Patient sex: M
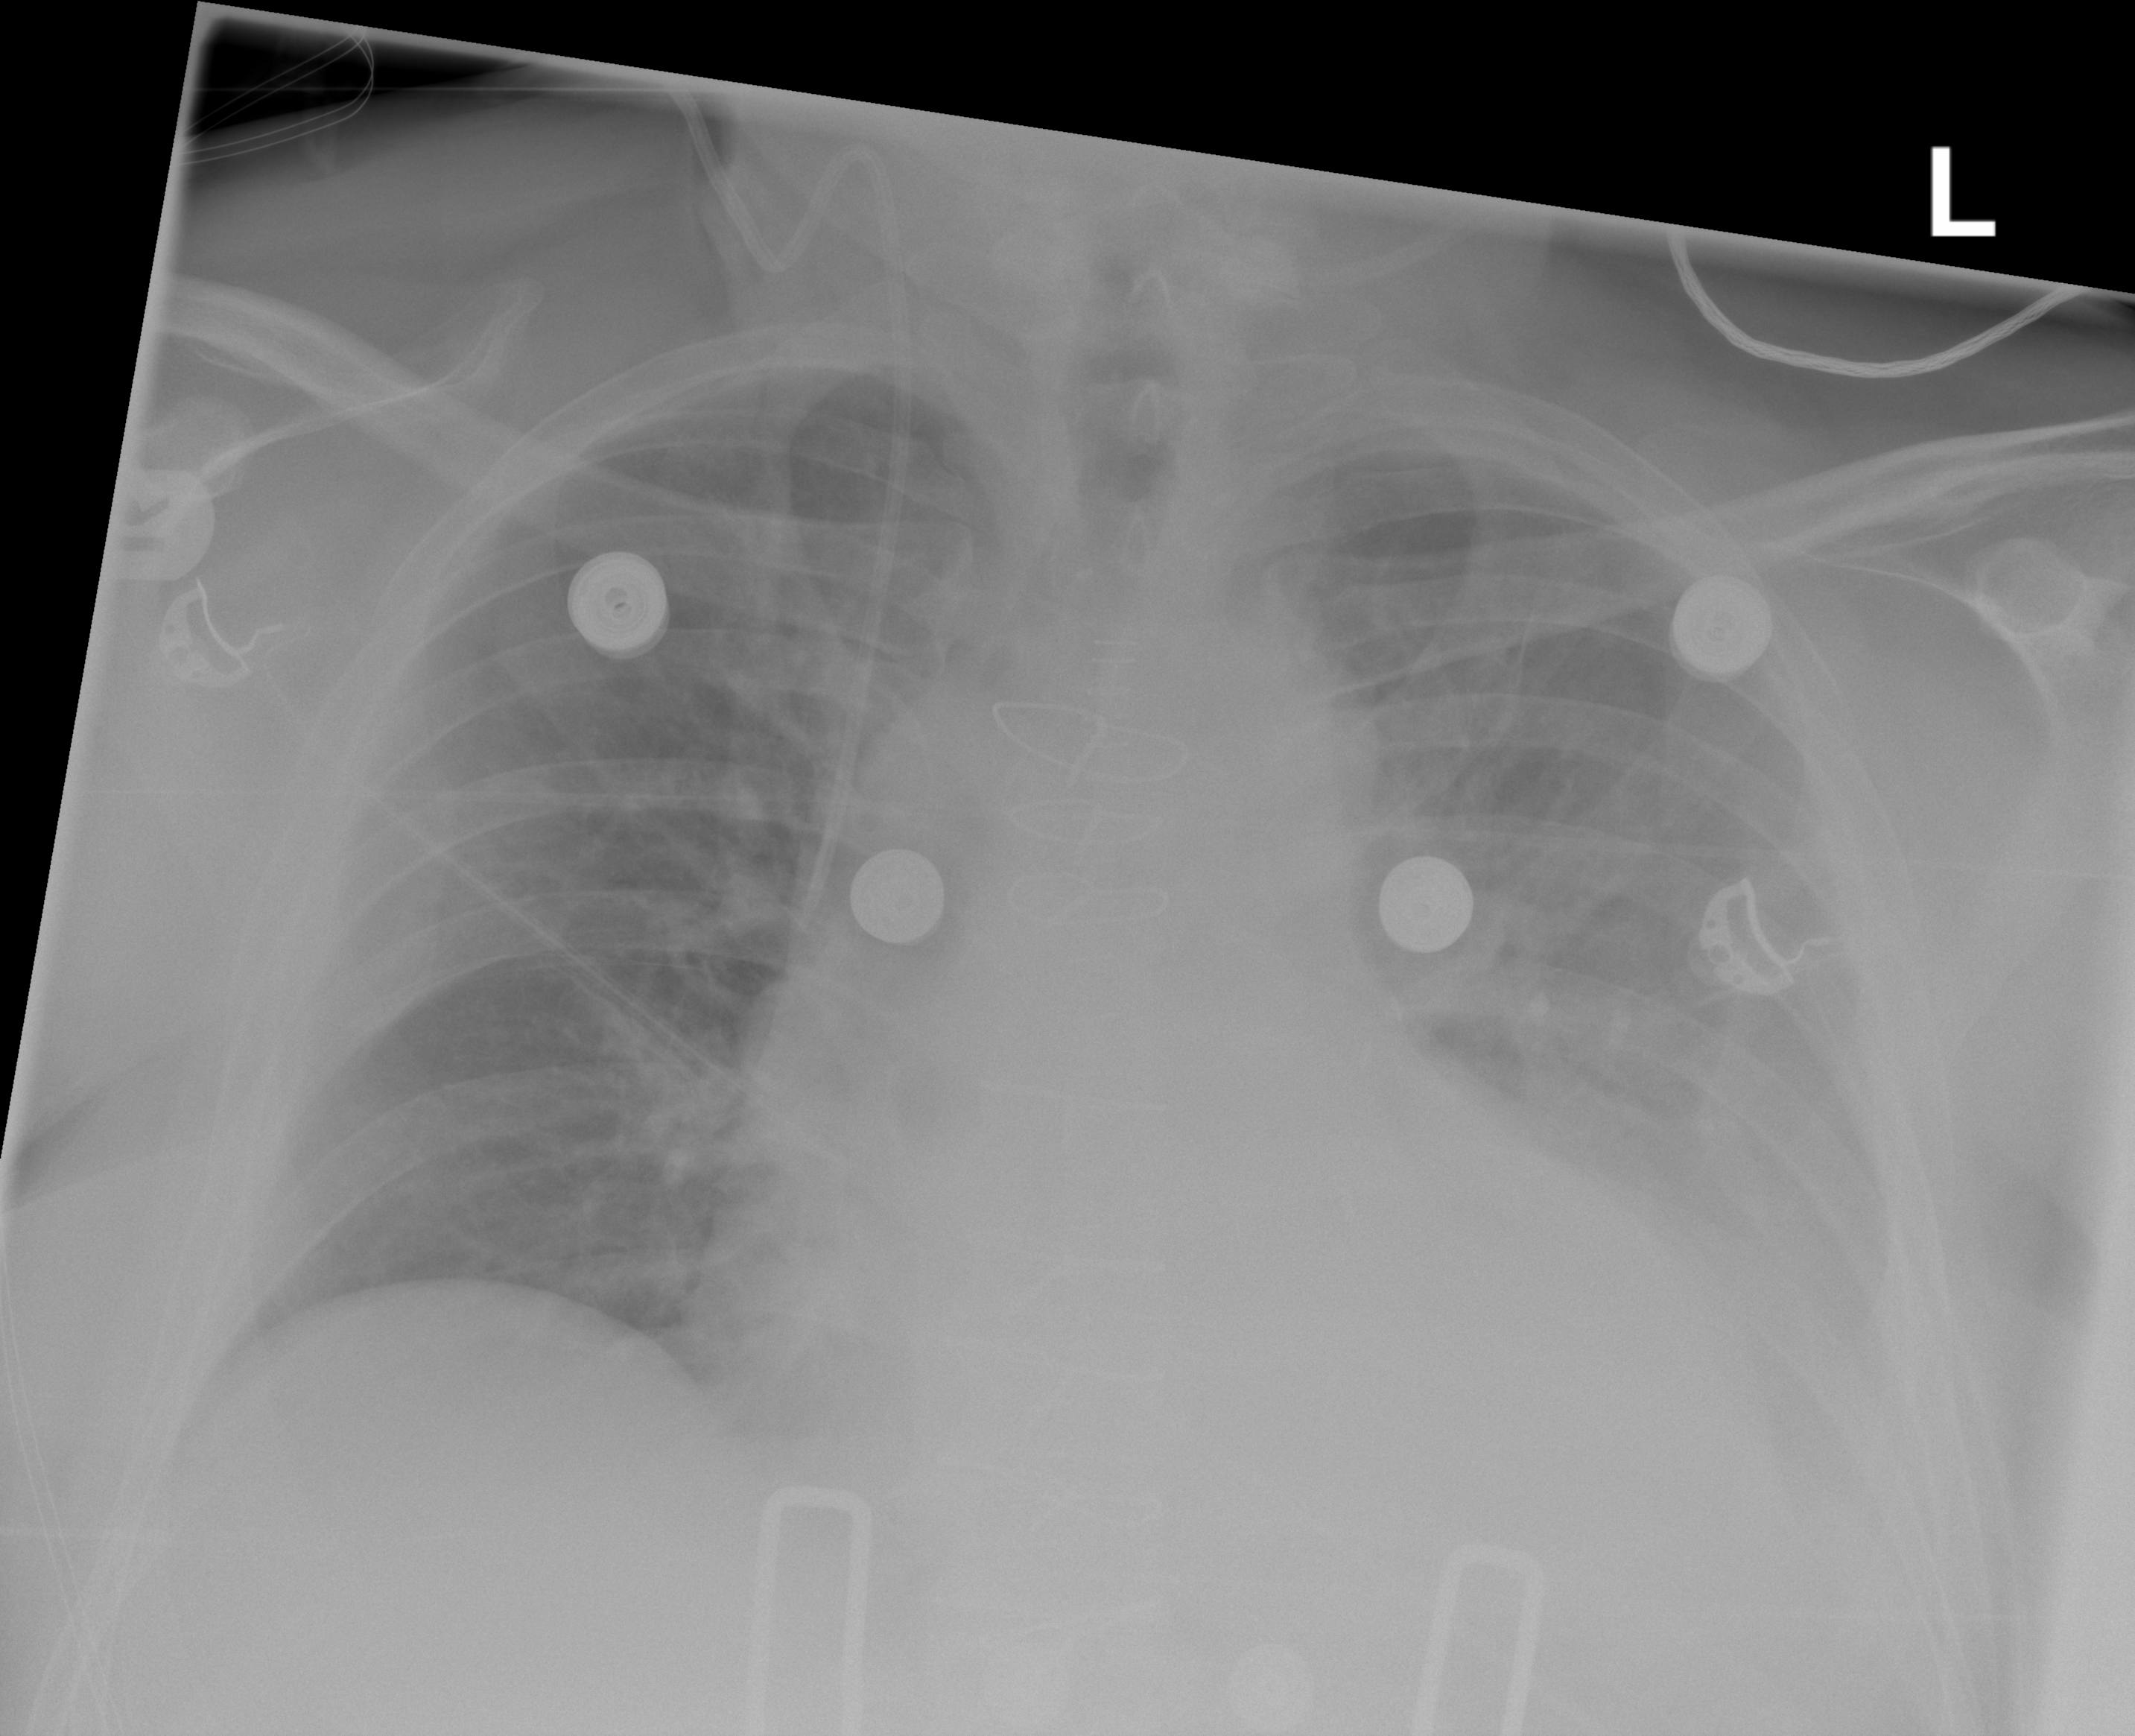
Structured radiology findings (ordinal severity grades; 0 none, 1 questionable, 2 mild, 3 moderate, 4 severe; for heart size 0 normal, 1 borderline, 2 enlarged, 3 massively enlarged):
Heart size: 2
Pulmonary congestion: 2
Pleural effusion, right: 0
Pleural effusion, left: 2
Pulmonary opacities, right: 0
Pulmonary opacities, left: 0
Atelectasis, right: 0
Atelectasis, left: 2